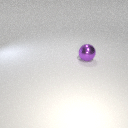
large purple metal sphere